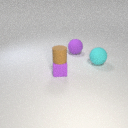
large cyan rubber sphere in front of large purple rubber sphere